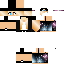
A female human skin with pale skin, wearing blonde long hair dressed in a blue tshirt and black shorts, featuring a closed mouth.